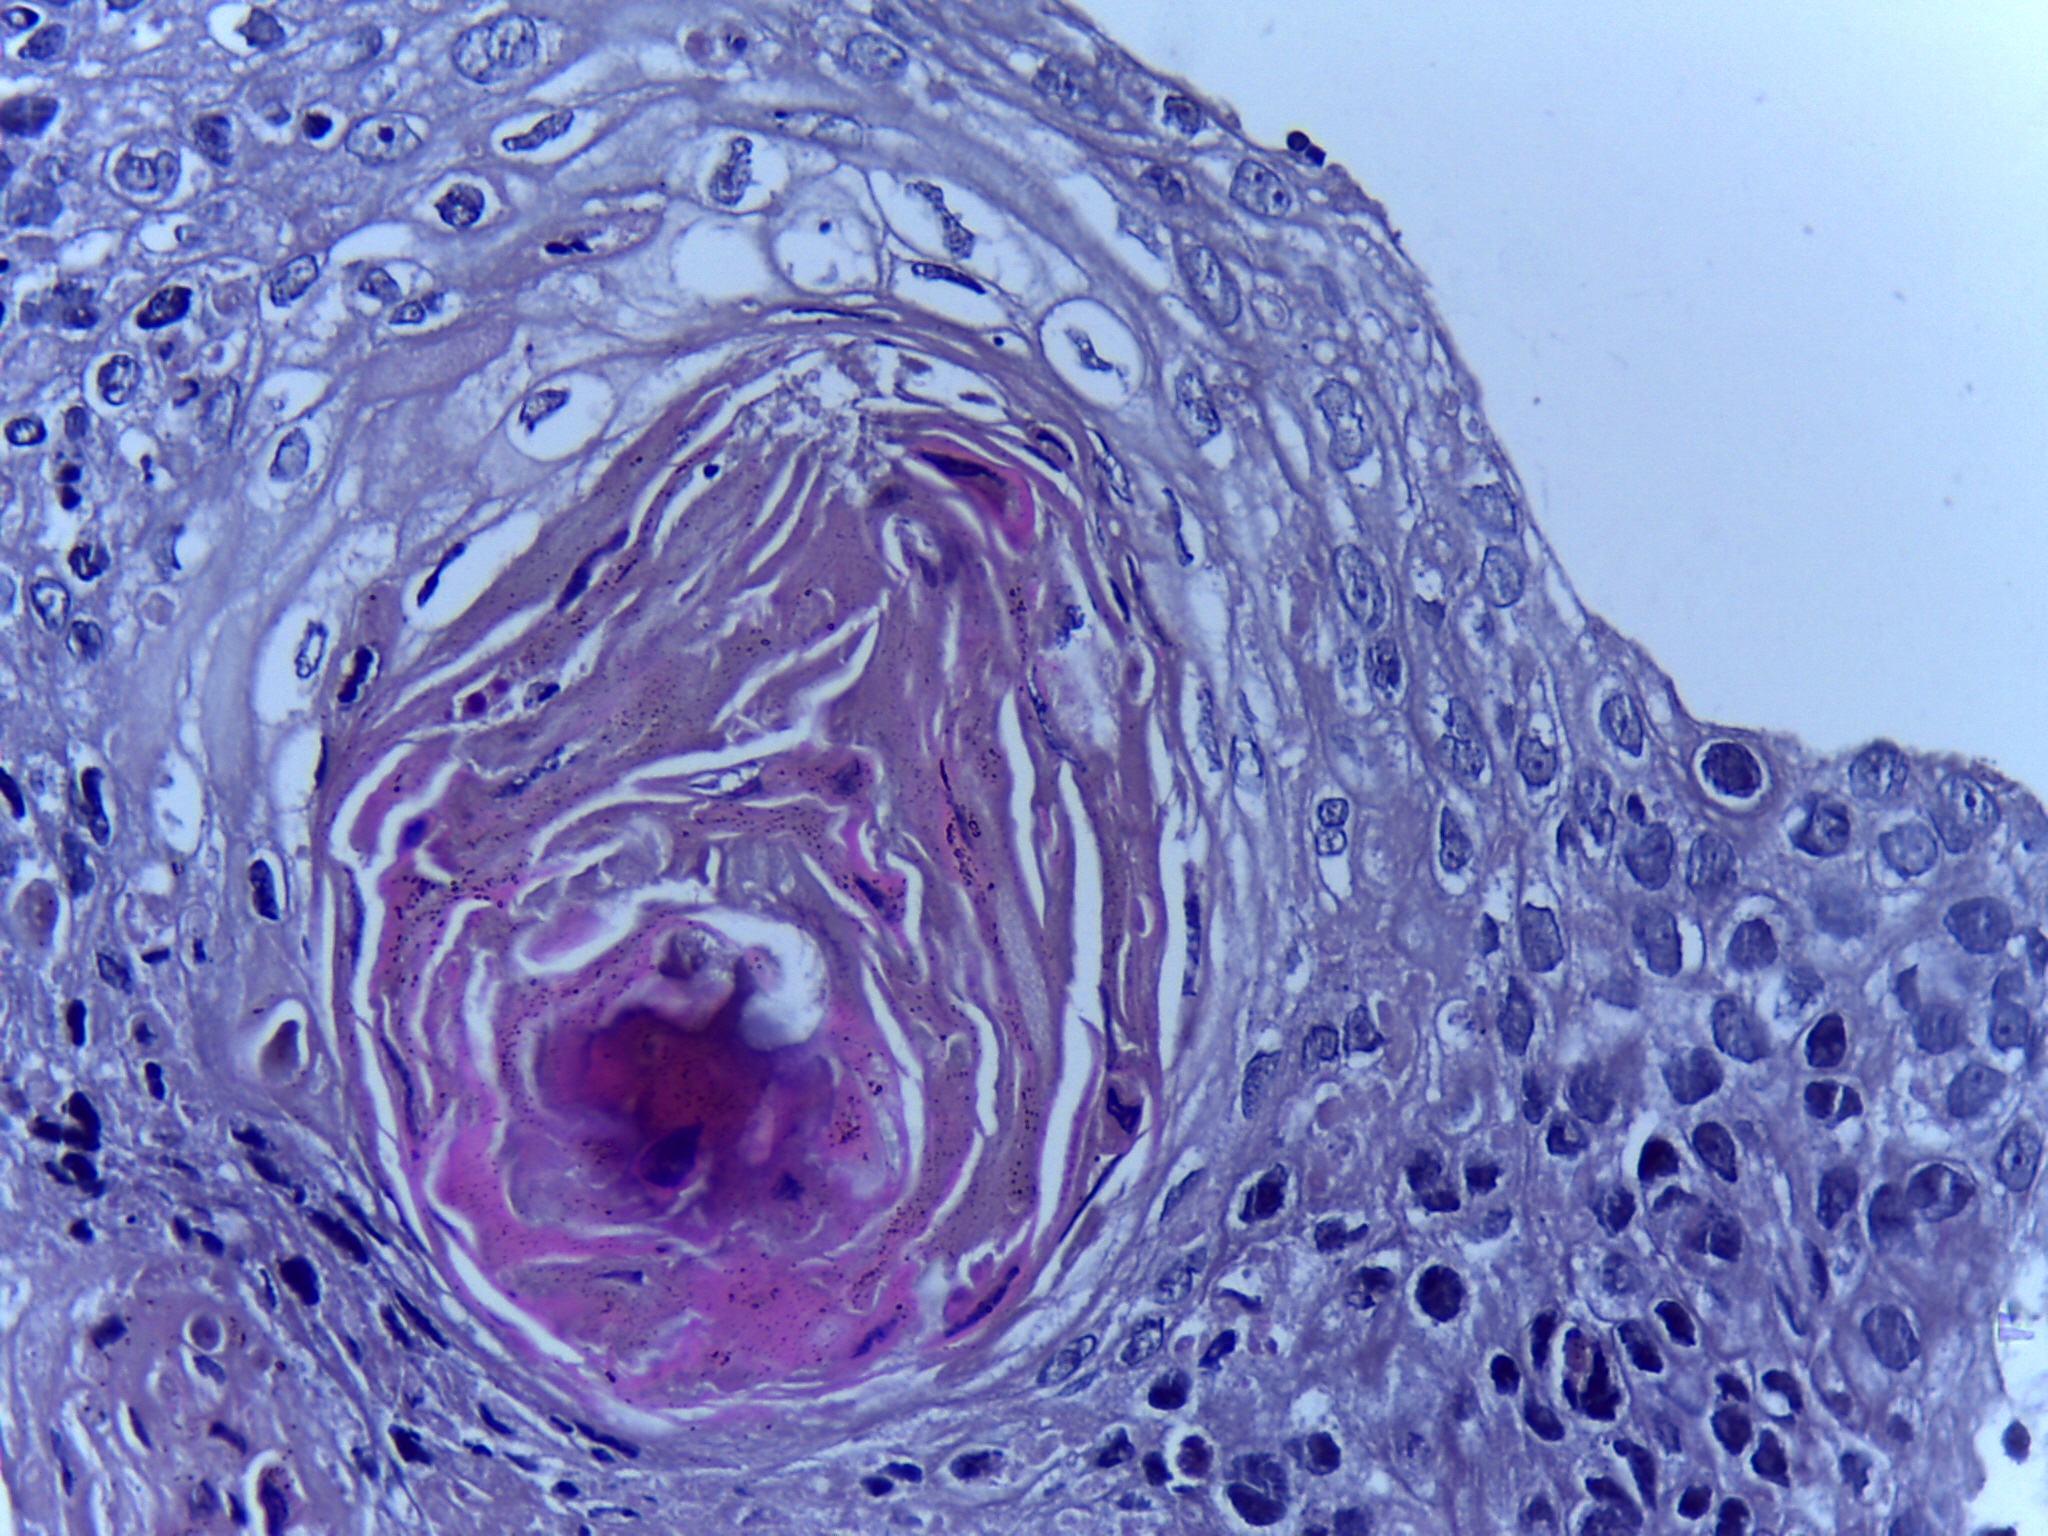
Diagnosis: OSCC